Question: Is there a welcome gift?
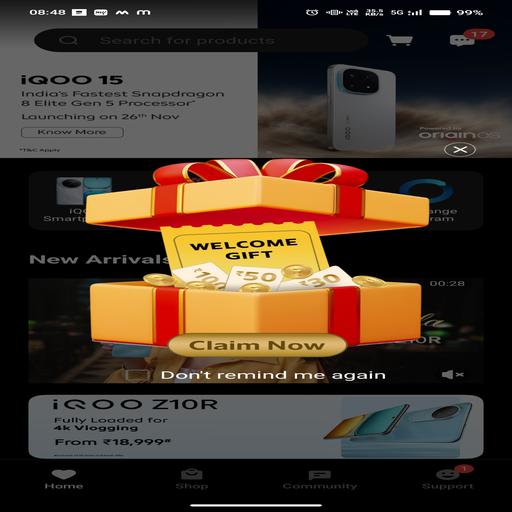
Answer: Yes